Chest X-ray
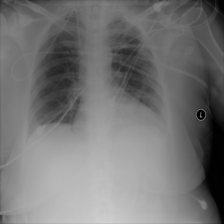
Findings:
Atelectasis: negative
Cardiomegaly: negative
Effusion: negative
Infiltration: negative
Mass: negative
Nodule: negative
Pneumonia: negative
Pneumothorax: negative
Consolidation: negative
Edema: negative
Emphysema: negative
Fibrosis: negative
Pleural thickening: negative
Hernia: negative